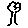
Label: tree